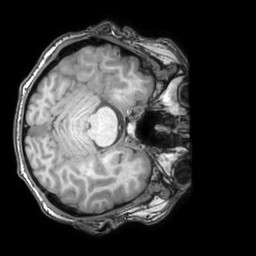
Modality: T1w
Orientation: axial
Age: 30
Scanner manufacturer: philips
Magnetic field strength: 3 T
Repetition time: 0.007 s
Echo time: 0.003501 s